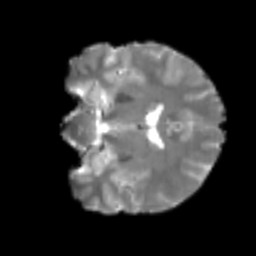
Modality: T2w
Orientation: coronal
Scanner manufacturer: siemens
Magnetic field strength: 3 T
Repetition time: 4 s
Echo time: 0.0594 s